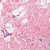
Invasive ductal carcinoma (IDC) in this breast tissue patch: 0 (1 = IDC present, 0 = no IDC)